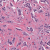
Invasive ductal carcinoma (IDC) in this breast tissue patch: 1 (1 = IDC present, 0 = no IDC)